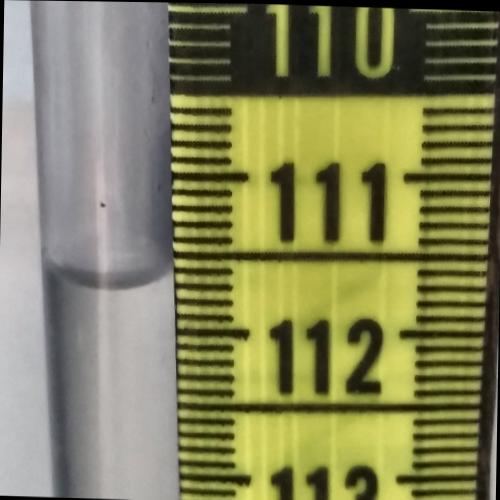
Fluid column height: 111.7 cm